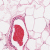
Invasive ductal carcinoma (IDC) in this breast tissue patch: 0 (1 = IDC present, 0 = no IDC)